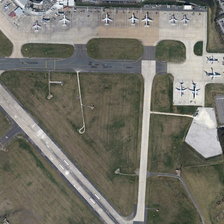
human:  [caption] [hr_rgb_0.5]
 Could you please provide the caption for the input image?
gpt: there are many straight roads in the airport .

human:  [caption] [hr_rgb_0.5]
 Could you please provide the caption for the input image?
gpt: there are many straight roads in the airport .

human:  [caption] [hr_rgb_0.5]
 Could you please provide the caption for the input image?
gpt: many planes are parked in an airport near several runways .

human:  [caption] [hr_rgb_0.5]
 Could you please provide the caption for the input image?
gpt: many planes are parked in an airport near several runways .

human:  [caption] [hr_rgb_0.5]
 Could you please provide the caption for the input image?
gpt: many planes are parked in an airport near several runways .